Aerial crown-view tile of a tropical tree (Barro Colorado Island, Panama), acquired 20250512:
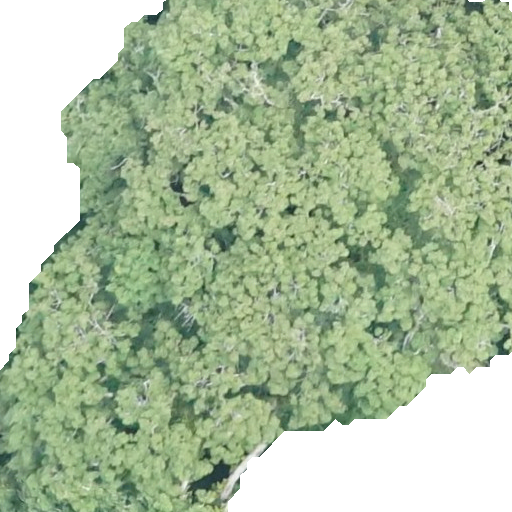
Species: Ceiba pentandra
GBIF accepted scientific name: Ceiba pentandra
Crown area: 343.02 m²